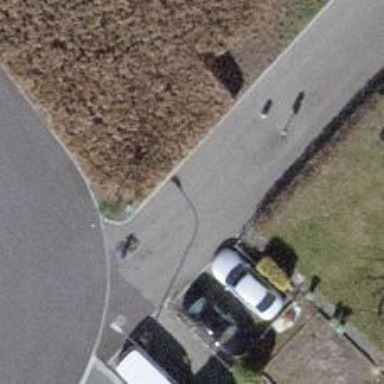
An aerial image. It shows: Bollard.